Question: I want to use swipe gesture to move the red object according to the table edges like below:

I want to implement it by Box2D & Cocos2D-x. However, I don't find any joints that satisfy my requirement. I know Prismatic joint, but it allows a objects can only move along a specified axis.
Thank you for reading my question!
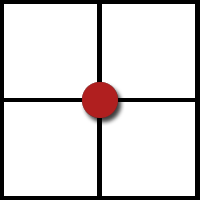
Answer: afaik the only (easy) way to constrain a dynamic (or kinematic) body to move only on two axis would be enclose the body in static bodies like images below.
First example uses static polygon bodies (green) and the second one uses edge bodies to limit the circle movement.

However you might also use the SetTransform method to force the position of the body (not always recommended but might be a good option depending of your needs). Then you can completely control the movement of the body.